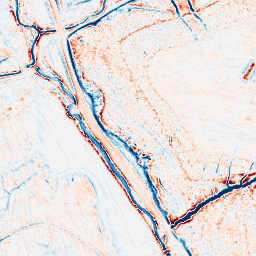
Category: edge_preserving
Decomposition family: anisotropic_diffusion
Decomposition parameters: iterations: 50
kappa: 10
gamma: 0.05
Upsampling method: quintic
Upsampling parameters: scale: 8
Upsampling scale: 8